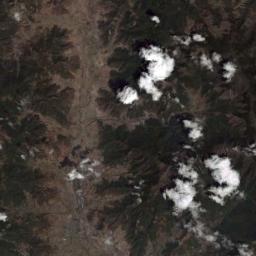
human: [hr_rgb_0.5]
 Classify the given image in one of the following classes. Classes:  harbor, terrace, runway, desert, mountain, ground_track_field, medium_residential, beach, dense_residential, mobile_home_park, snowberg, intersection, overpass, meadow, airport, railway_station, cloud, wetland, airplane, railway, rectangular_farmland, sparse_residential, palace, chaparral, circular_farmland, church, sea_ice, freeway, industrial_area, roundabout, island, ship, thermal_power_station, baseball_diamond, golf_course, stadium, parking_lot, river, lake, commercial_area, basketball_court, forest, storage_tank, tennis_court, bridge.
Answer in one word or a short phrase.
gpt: cloud